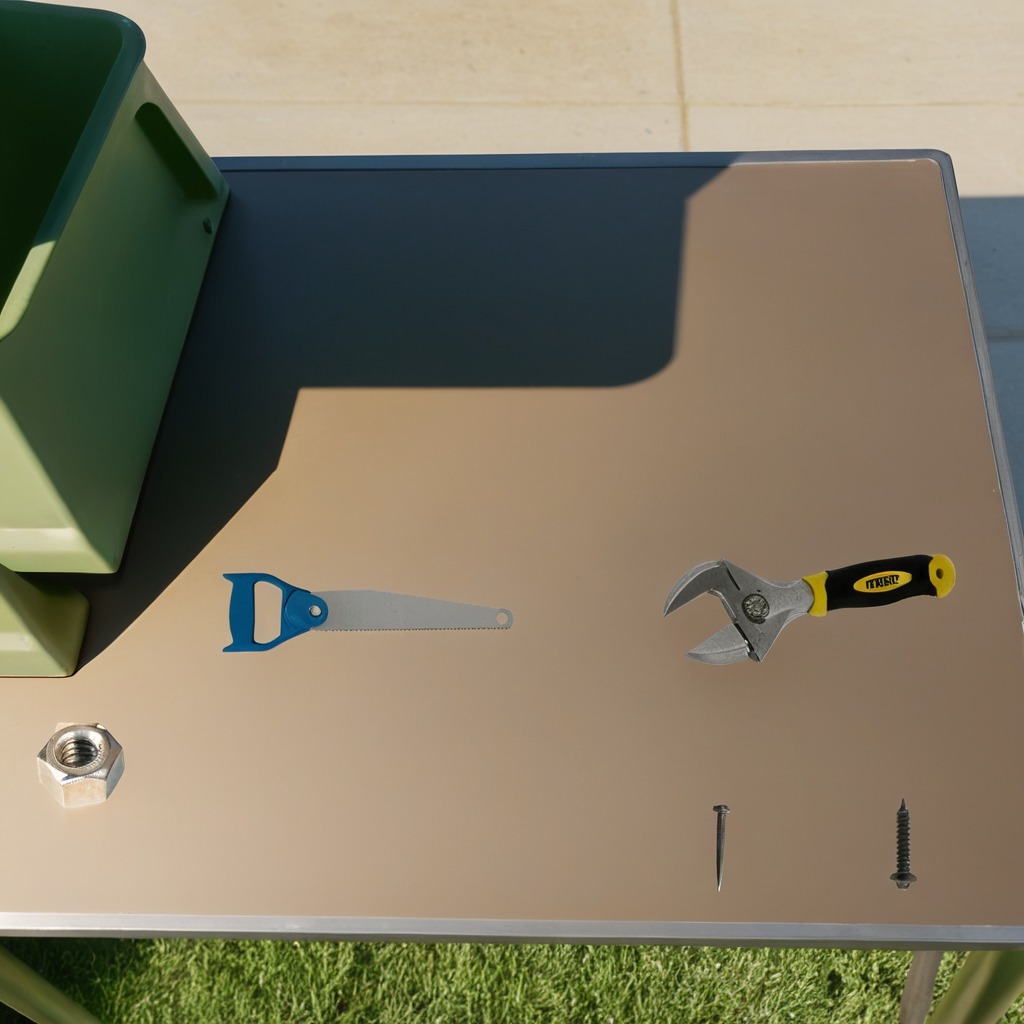
A machine screw, an iron nail, a handheld metal saw, a metal nut, and a wrench are lying on the textured surface.